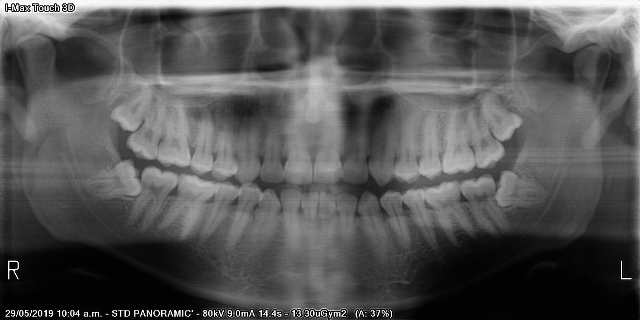
adult